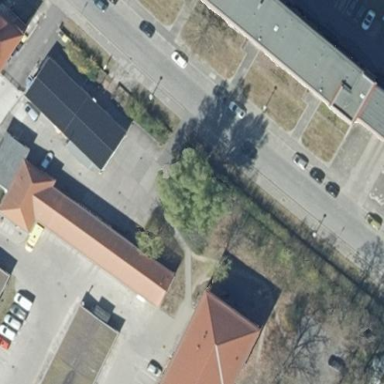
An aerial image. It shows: Ambulance station housed in civic building.